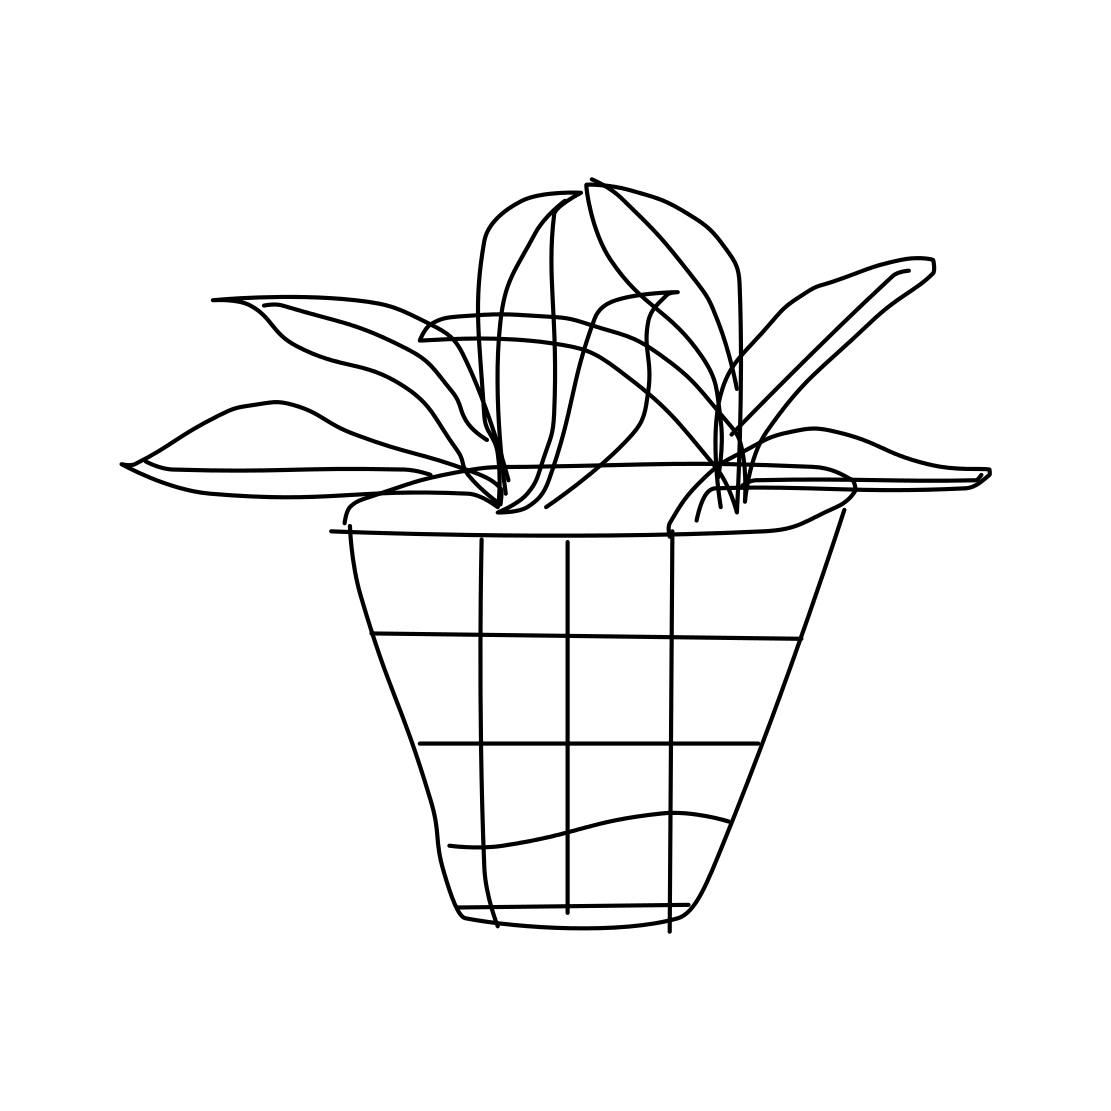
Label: potted plant